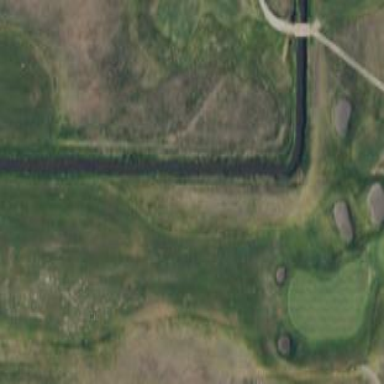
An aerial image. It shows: Scenic golf fairway.